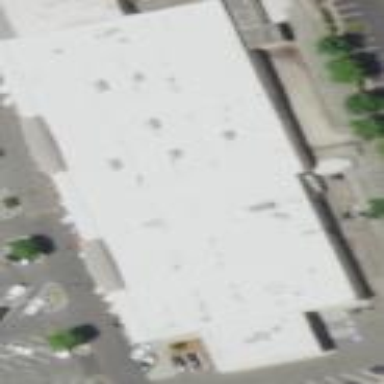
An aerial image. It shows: Commercial building.